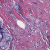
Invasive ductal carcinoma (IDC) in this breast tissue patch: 0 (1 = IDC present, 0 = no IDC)